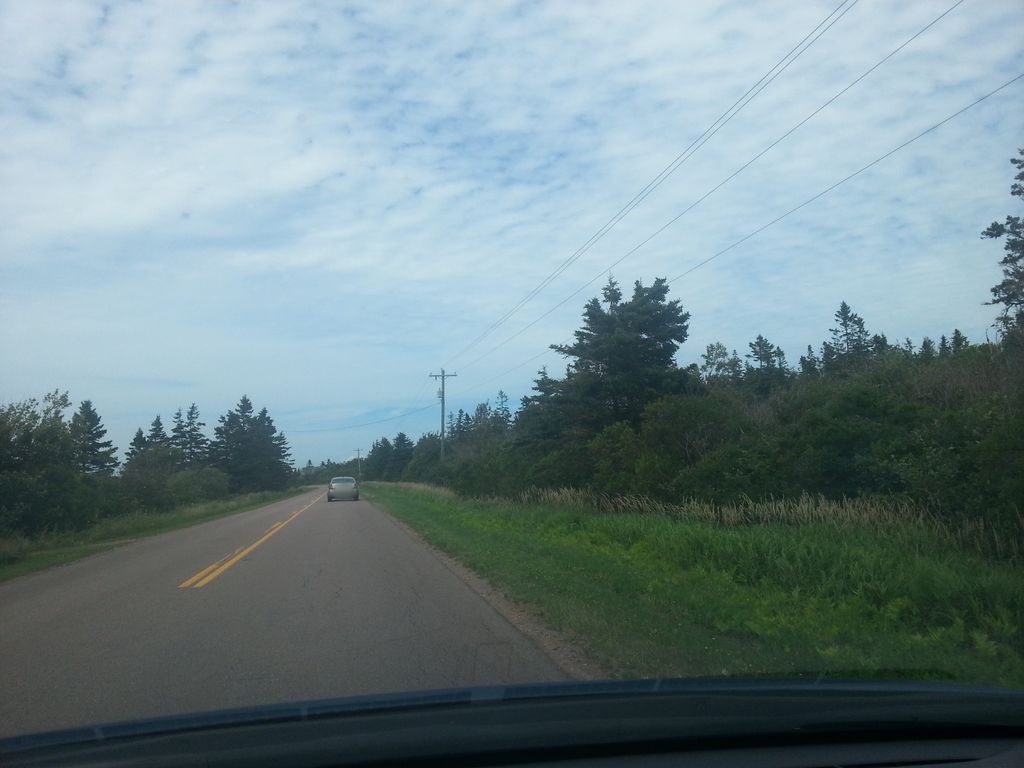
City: charlottetown